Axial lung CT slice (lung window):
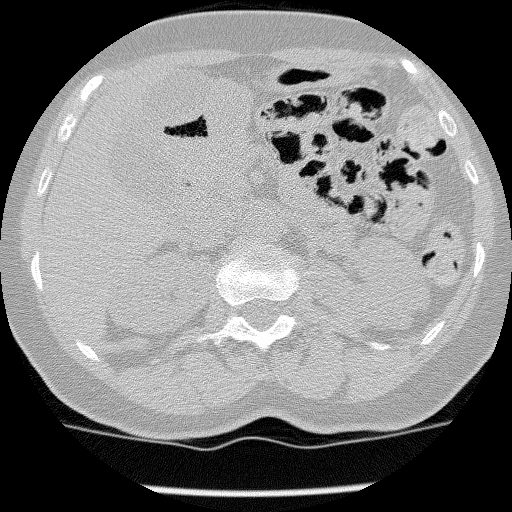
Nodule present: no